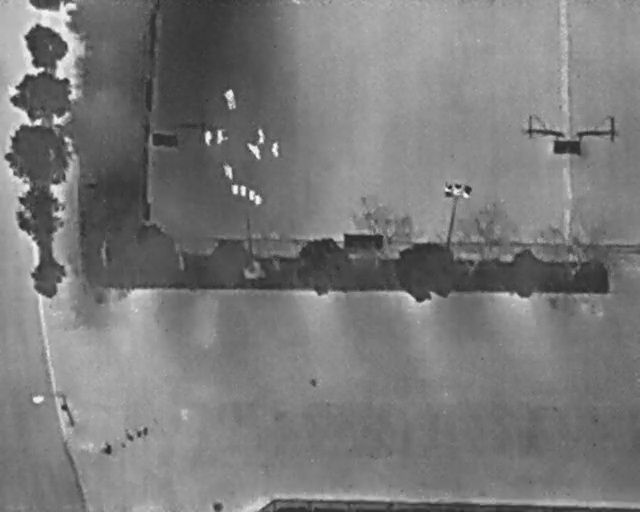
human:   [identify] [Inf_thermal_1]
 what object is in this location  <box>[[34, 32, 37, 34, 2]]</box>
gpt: <ref>1 medium person at the center</ref>